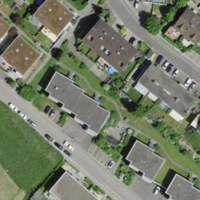
EUNIS habitat code: 54
Species observed at this site:
Veronica chamaedrys